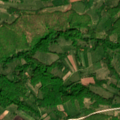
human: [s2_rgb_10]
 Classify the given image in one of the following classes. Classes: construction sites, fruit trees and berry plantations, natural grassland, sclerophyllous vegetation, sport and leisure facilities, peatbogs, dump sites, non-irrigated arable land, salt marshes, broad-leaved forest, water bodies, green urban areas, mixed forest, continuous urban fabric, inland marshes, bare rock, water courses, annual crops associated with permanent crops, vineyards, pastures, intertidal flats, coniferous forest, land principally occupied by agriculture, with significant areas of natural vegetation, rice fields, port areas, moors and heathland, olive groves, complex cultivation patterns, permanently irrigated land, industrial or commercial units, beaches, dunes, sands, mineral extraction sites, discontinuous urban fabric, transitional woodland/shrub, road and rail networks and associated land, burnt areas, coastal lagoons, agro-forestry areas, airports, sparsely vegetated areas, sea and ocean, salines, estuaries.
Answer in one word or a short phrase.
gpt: complex cultivation patterns, land principally occupied by agriculture, with significant areas of natural vegetation, broad-leaved forest